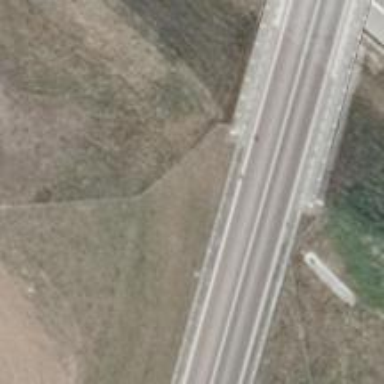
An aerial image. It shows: Tertiary road with asphalt surface and embankment.